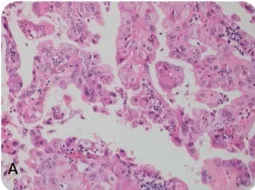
A: HE staining (20x) of the epithelial component of carcinosarcoma.
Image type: pathology (h&e)